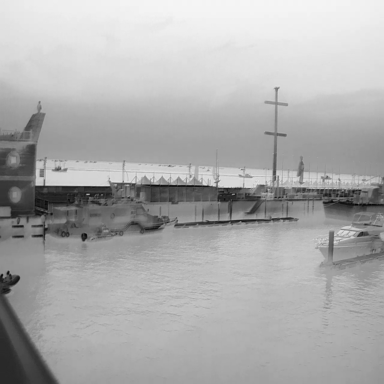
There are four canoes in the infrared image.